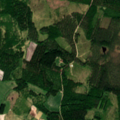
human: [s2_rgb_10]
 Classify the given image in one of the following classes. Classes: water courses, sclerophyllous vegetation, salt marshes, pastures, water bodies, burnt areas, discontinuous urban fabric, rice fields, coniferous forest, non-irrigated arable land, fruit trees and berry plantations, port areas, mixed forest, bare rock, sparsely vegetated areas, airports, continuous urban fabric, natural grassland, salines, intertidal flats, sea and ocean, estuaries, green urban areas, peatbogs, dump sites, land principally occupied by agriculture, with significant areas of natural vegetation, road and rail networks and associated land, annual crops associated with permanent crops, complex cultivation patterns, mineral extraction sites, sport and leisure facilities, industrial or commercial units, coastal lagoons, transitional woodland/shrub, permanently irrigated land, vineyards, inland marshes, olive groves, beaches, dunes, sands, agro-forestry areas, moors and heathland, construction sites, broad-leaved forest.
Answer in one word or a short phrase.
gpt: land principally occupied by agriculture, with significant areas of natural vegetation, coniferous forest, mixed forest, transitional woodland/shrub